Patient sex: M
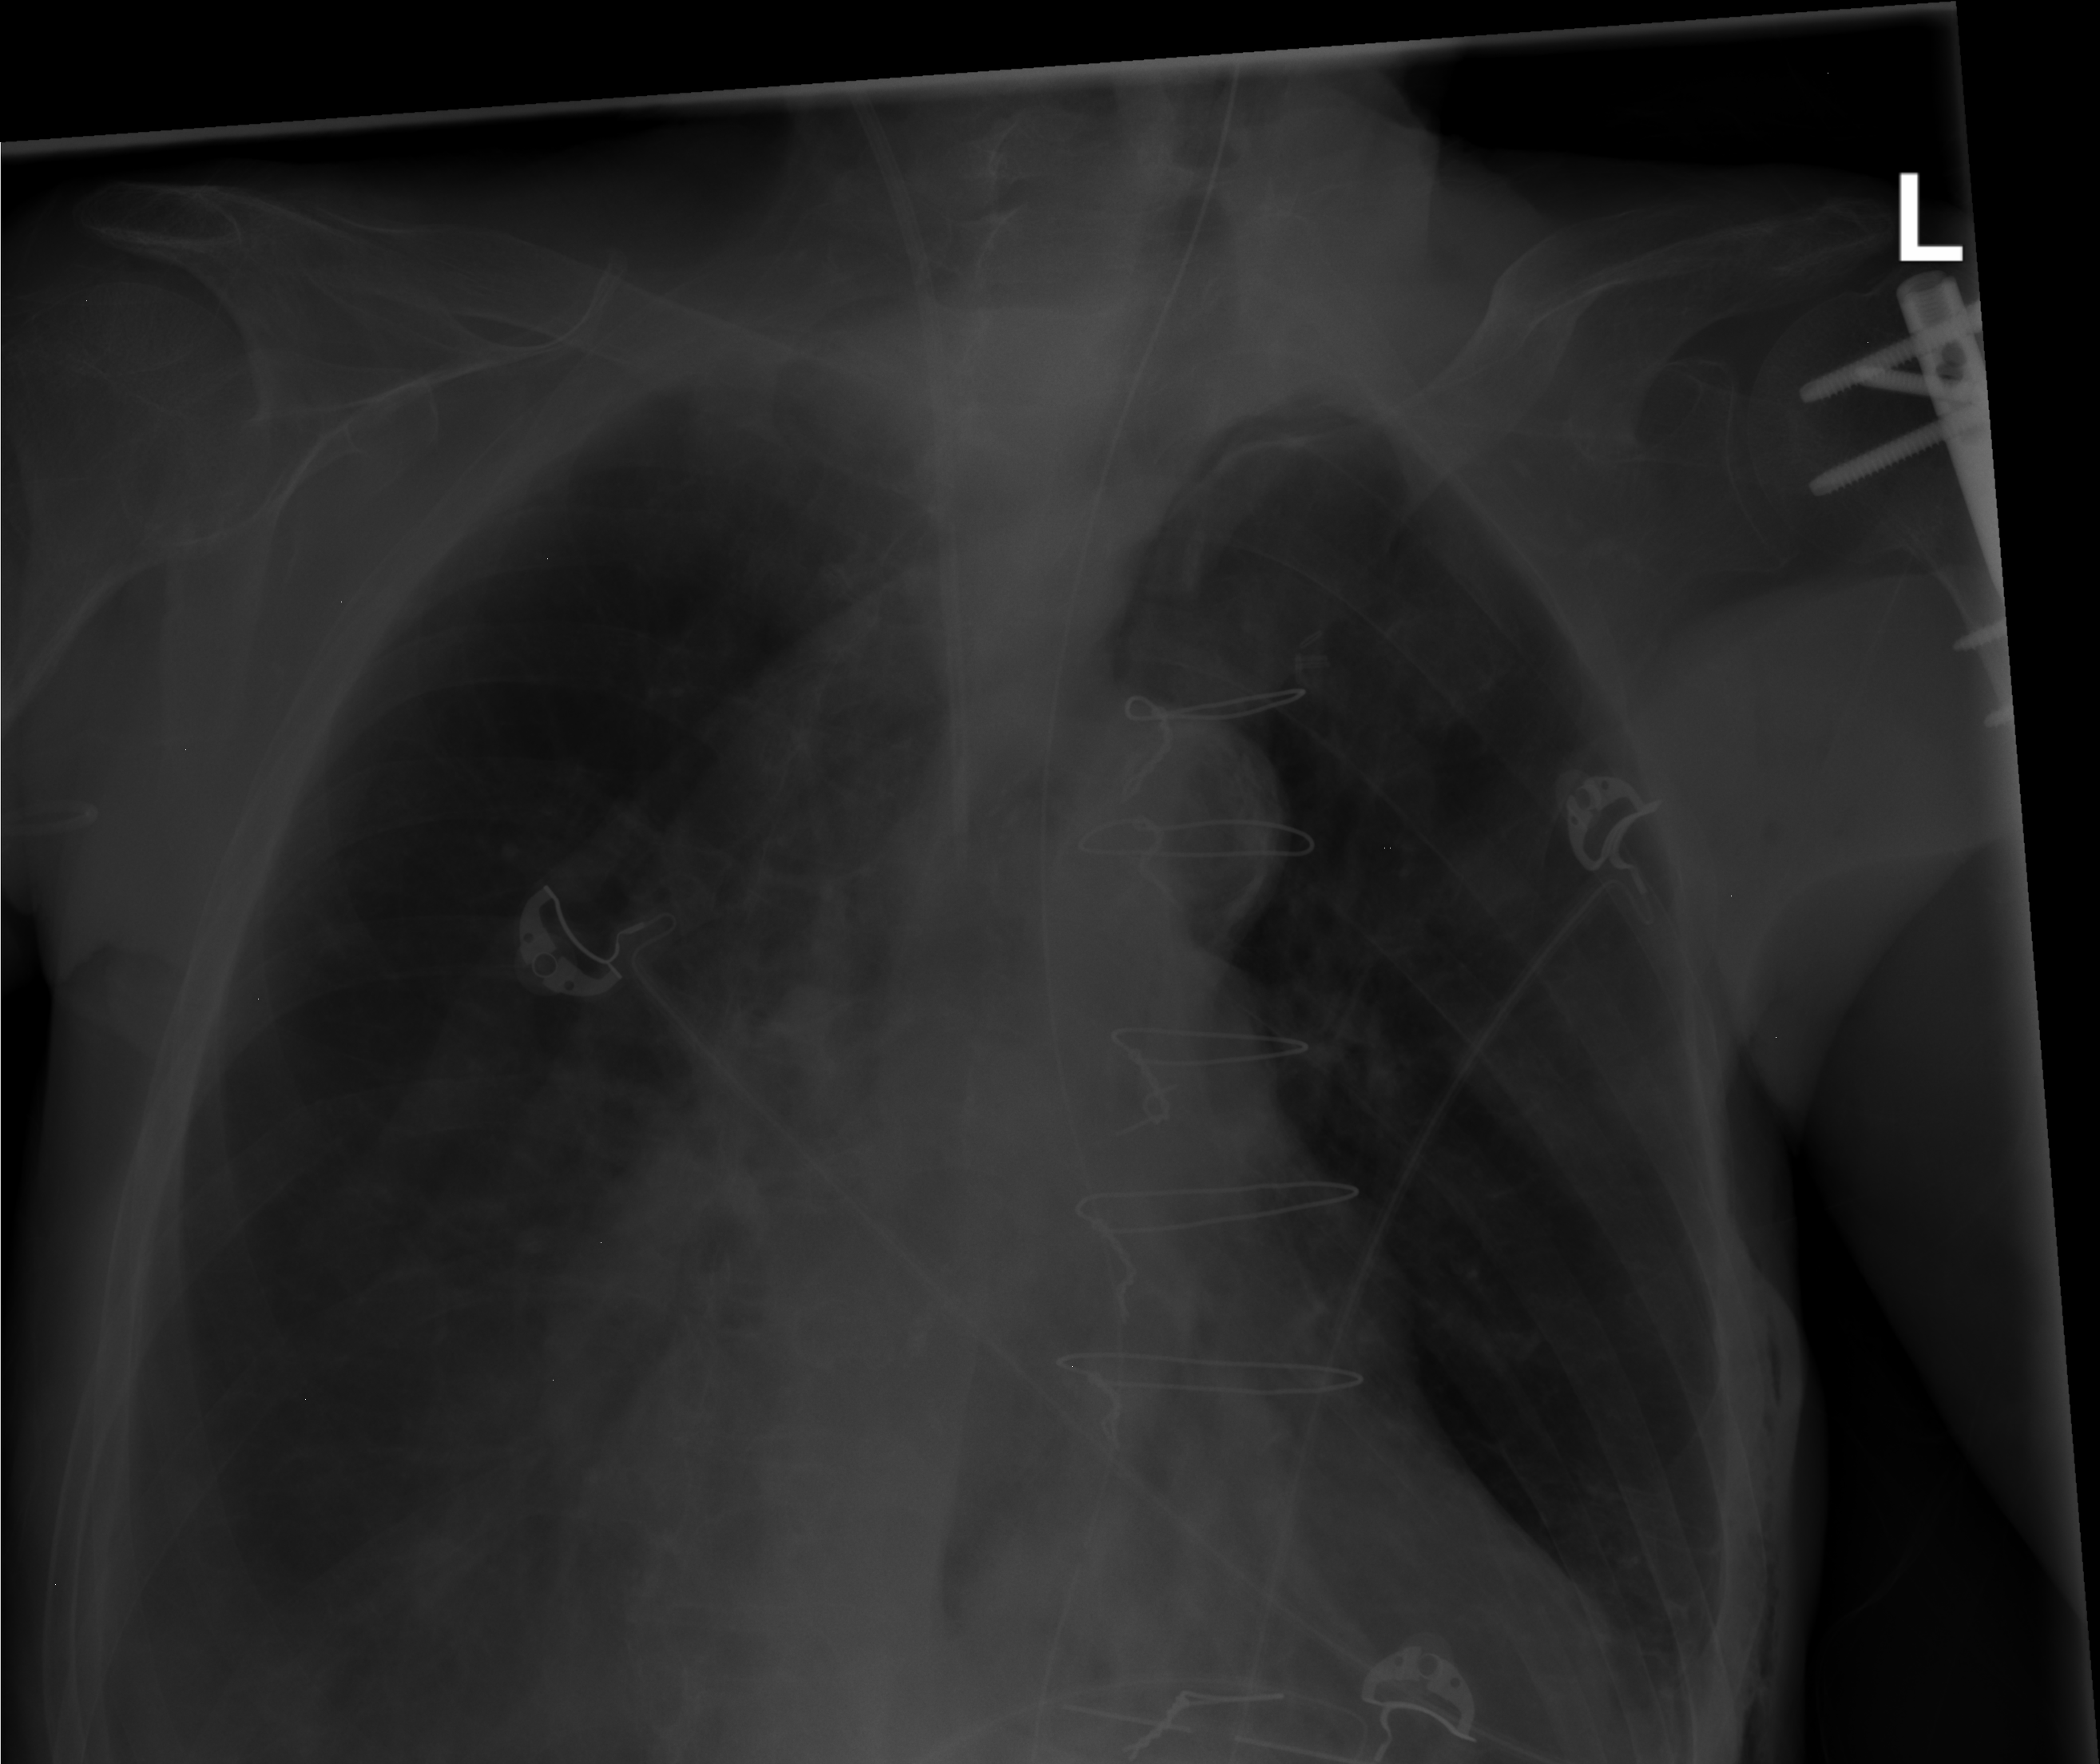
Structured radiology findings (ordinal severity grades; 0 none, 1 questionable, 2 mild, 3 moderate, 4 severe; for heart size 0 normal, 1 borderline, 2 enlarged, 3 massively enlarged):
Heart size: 2
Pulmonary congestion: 0
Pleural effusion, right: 2
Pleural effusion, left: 2
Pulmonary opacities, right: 0
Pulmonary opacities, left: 0
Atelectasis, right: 2
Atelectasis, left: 0